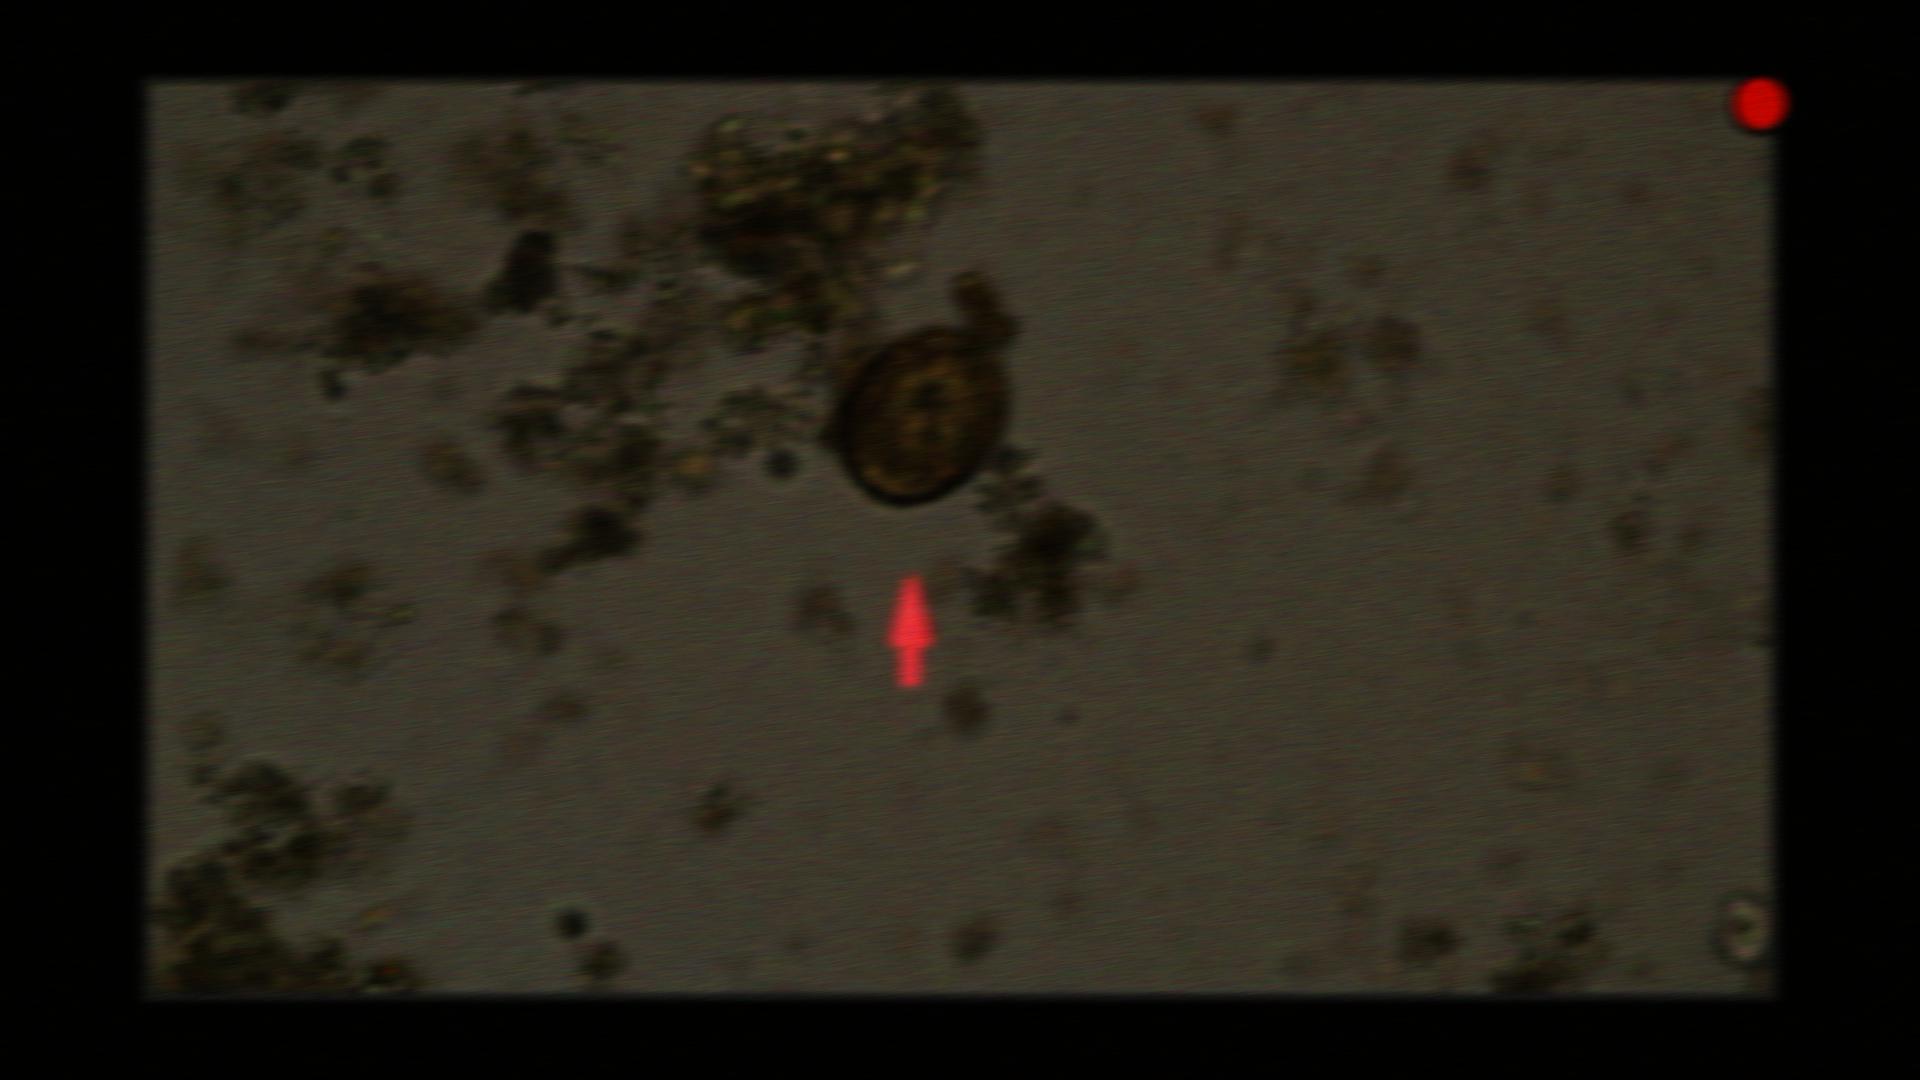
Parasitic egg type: Ascaris lumbricoides